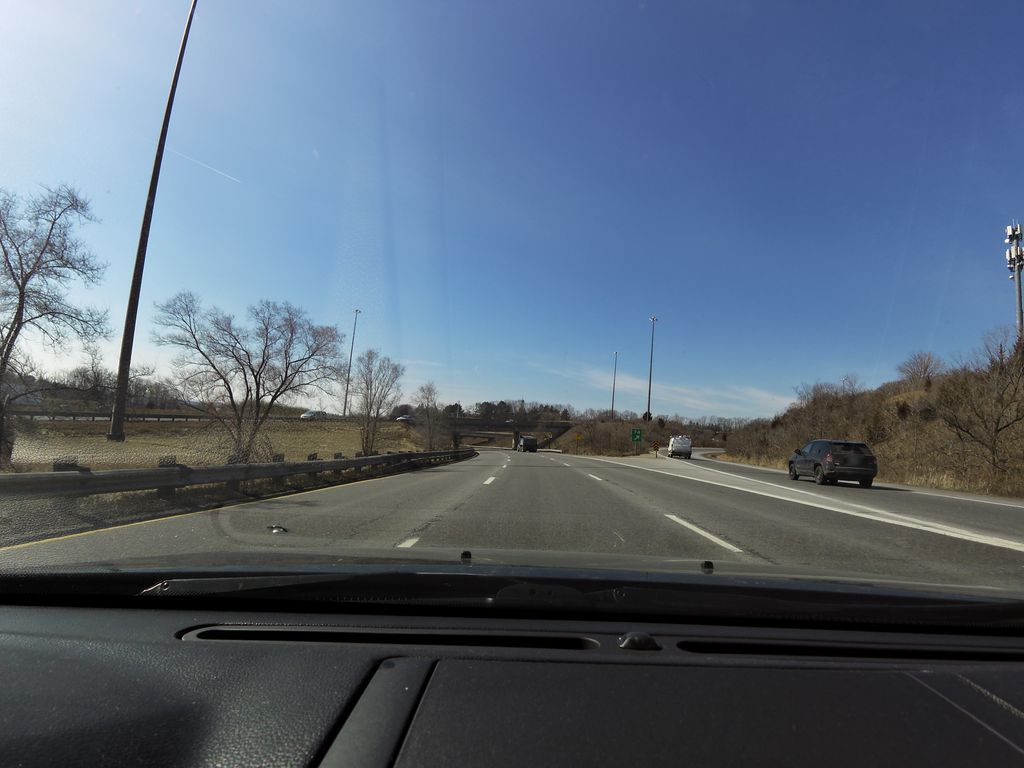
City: hamilton